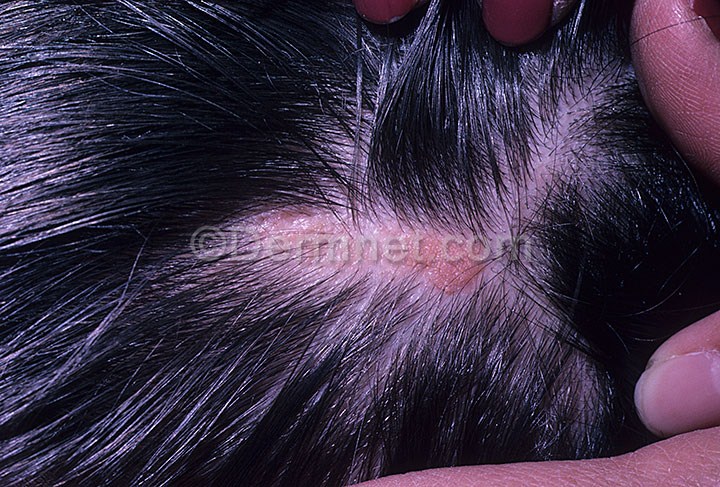
Disease: Seborrheic Keratoses and other Benign Tumors